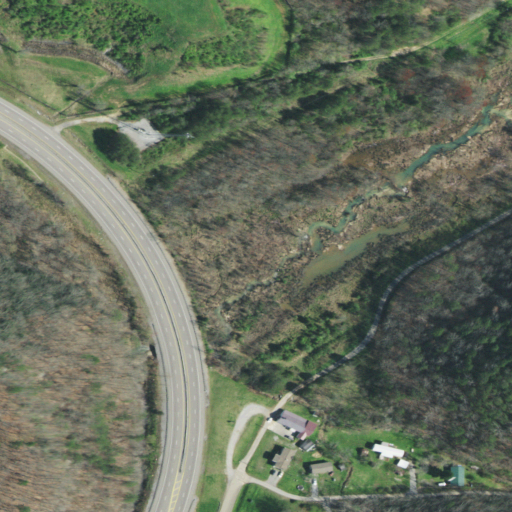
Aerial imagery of valley in Tennessee named Briar Hollow containing deciduous forest, mixed forest, medium intensity development, low intensity development, open development, pasture, shrub, open water, and evergreen forest